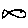
Label: fish